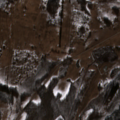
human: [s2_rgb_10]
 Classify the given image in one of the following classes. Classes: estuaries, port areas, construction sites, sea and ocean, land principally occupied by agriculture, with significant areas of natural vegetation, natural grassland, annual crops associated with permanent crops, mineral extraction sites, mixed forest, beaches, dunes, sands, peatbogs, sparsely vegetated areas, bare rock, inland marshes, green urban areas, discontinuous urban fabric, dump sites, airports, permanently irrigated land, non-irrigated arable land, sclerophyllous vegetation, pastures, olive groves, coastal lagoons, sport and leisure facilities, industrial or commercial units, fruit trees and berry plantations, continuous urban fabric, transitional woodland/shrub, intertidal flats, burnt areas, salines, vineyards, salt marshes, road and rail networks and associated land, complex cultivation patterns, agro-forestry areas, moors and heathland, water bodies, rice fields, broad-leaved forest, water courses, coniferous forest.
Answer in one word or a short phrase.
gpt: non-irrigated arable land, fruit trees and berry plantations, pastures, land principally occupied by agriculture, with significant areas of natural vegetation, broad-leaved forest, mixed forest, transitional woodland/shrub